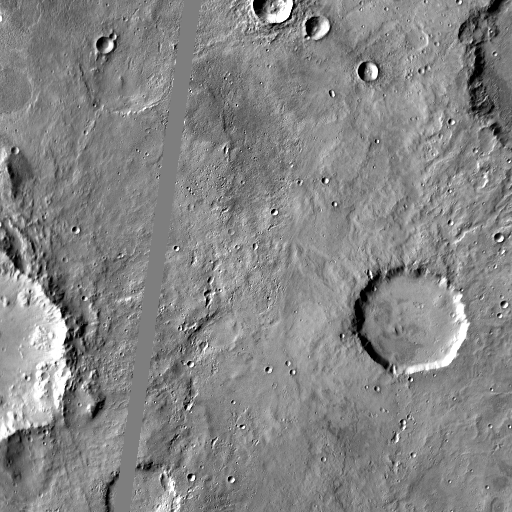
Crater classes present: Background, Other, Layered, Buried, Secondary